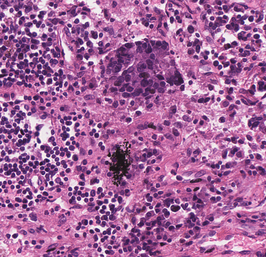
Tumor epithelial tissue: yes
Tumor-associated stroma tissue: yes
Normal tissue: no